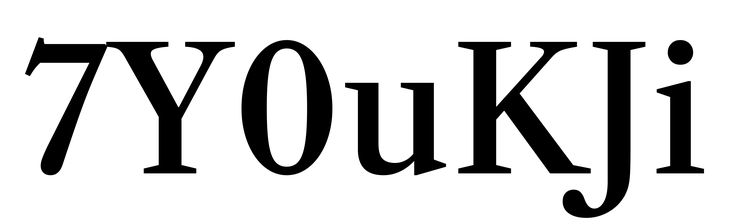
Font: LibreCaslonText_Medium